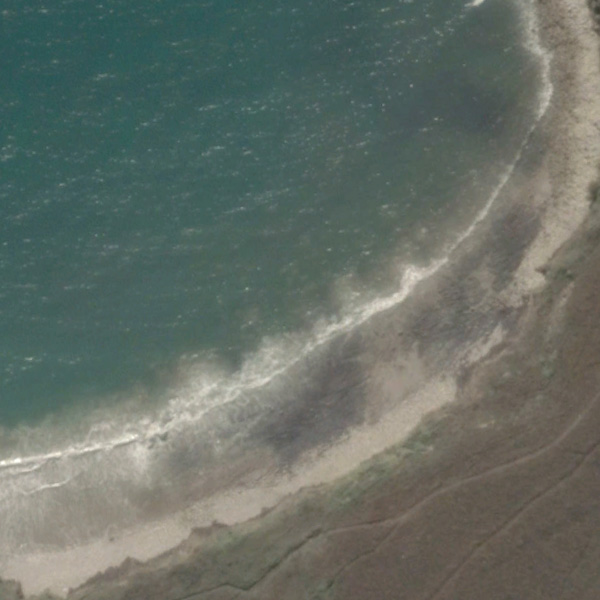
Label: Beach